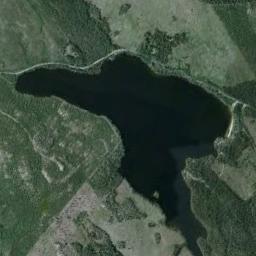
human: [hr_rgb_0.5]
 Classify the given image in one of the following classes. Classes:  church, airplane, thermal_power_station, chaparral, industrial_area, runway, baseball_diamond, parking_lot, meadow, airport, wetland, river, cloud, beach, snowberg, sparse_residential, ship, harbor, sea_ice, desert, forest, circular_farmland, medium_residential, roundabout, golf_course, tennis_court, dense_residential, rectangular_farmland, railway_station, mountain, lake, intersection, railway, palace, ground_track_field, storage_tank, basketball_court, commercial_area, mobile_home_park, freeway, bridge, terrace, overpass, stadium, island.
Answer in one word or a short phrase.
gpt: lake